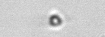
Label: nanoplankton_mix